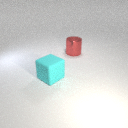
large red metal cylinder to the right of large cyan rubber cube